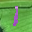
Label: 1